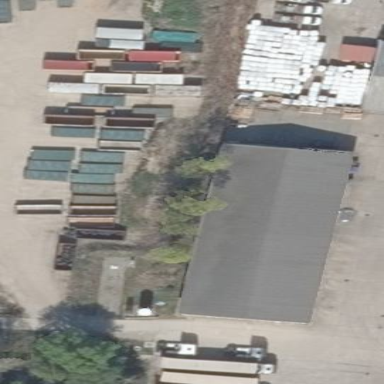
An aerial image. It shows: Industrial building.